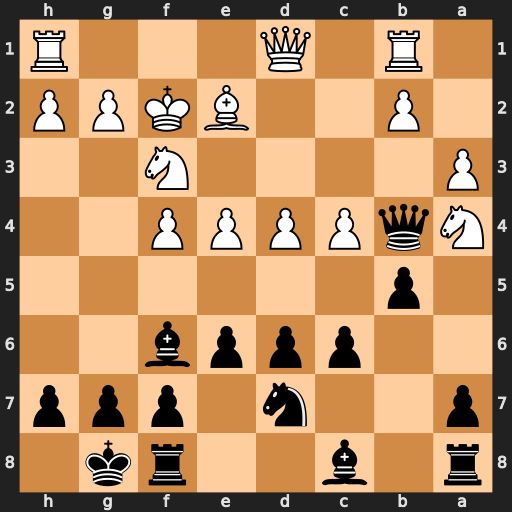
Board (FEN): r1b2rk1/p2n1ppp/2pppb2/1p6/NqPPPP2/P4N2/1P2BKPP/1R1Q3R
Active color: b
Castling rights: -
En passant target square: -
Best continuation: Qxa4 Qxa4 bxa4